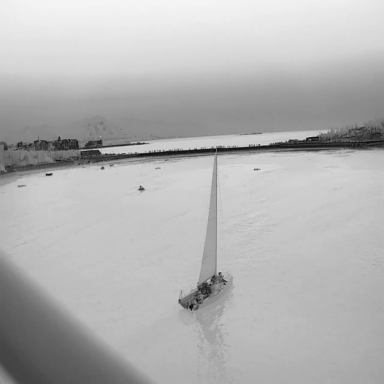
There is a sailboat in the infrared image.